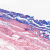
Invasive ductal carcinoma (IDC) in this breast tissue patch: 0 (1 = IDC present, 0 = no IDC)